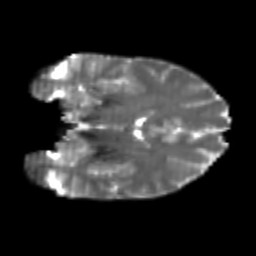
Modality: T2w
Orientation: coronal
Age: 24
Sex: male
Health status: healthy
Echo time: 0.074 s